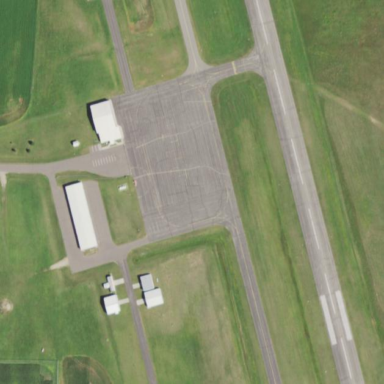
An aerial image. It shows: Apron at the airport.